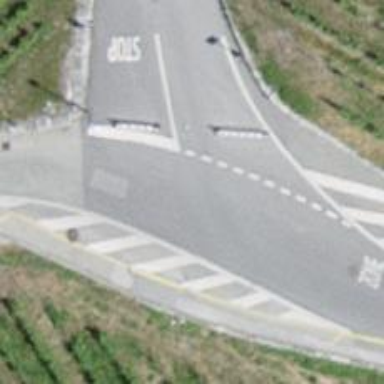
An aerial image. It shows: Swing gate barrier.